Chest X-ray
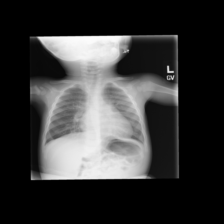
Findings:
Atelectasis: negative
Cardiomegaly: negative
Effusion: negative
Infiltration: negative
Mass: negative
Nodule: negative
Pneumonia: negative
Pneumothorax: negative
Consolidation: negative
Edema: negative
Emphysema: negative
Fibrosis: negative
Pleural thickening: negative
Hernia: negative